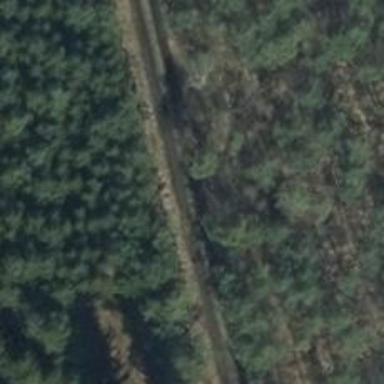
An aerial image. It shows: Track with grade 4 track type.